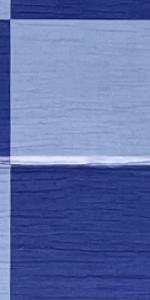
Label: Empty